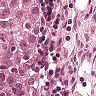
Metastatic tissue present: yes